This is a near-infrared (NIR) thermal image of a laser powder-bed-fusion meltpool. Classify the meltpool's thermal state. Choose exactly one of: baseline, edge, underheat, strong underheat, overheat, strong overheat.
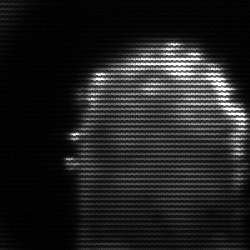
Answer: baseline